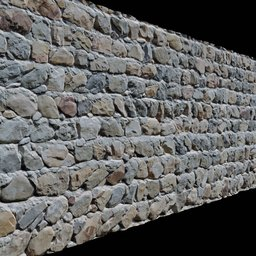
Label: architecture